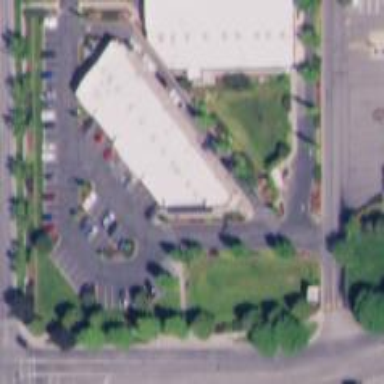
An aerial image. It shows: Retail building.